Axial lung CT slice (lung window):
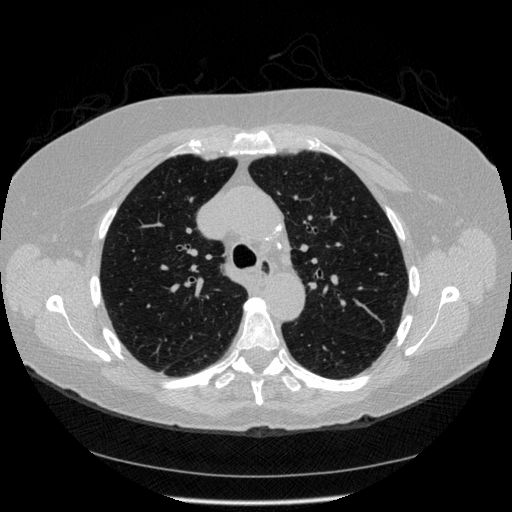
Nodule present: no